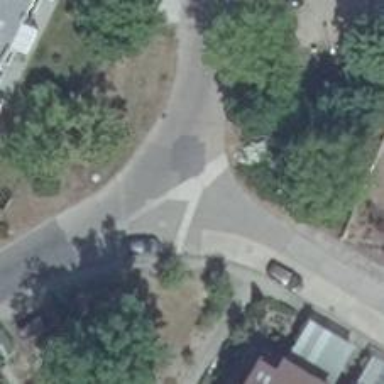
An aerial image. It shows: Residential road with parallel parking on the right lane.